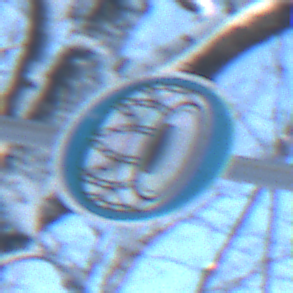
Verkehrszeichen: SchneekettenVorgeschrieben
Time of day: MorningAfternoon
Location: Outdoor (Nature)
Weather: Clear
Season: Winter
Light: Natural